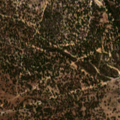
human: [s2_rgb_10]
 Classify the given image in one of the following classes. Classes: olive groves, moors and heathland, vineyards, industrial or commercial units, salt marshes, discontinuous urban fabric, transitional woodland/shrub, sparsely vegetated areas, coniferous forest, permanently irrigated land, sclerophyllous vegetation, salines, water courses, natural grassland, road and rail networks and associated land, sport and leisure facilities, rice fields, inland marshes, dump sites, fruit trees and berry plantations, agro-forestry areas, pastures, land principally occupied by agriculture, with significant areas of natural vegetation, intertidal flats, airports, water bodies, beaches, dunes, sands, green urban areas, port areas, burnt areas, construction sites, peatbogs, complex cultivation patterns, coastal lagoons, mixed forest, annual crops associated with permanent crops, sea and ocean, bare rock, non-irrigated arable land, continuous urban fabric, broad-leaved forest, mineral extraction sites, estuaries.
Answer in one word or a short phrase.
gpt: agro-forestry areas, mixed forest